Question: I have the same question as <URL>: can I run my SignalR hub through the Azure API management service?

I cannot seem to configure it in the service: it only allows me to forward HTTP/HTTPS traffic. That matches the answer of the person in the forum post.
I followed the link down to the Microsoft forum, but it seems the question wasn't followed up there. Since the response was from 2014, I thought - maybe it is possible now.
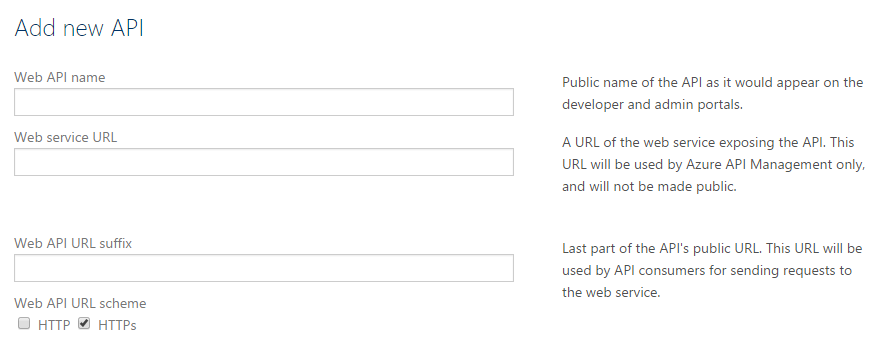
Answer: websocket is currently not supported in Azure API Management. Please feel free to raise a feature request: <URL>